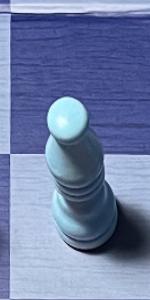
Label: Bishop_White